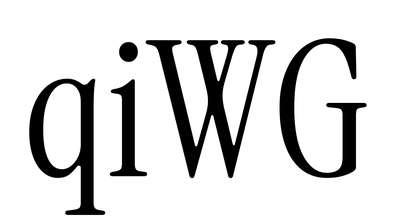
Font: InstrumentSerif-Regular